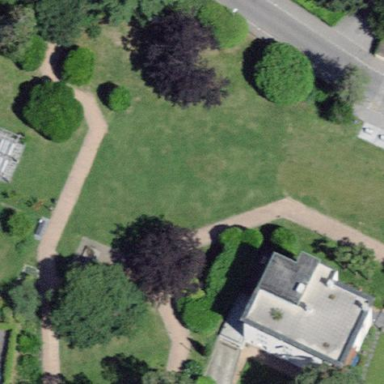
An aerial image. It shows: Park.